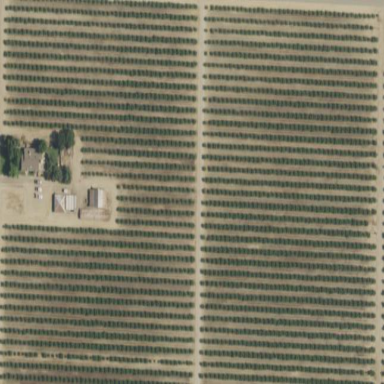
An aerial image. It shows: Orchard filled with nectarine trees.